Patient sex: M
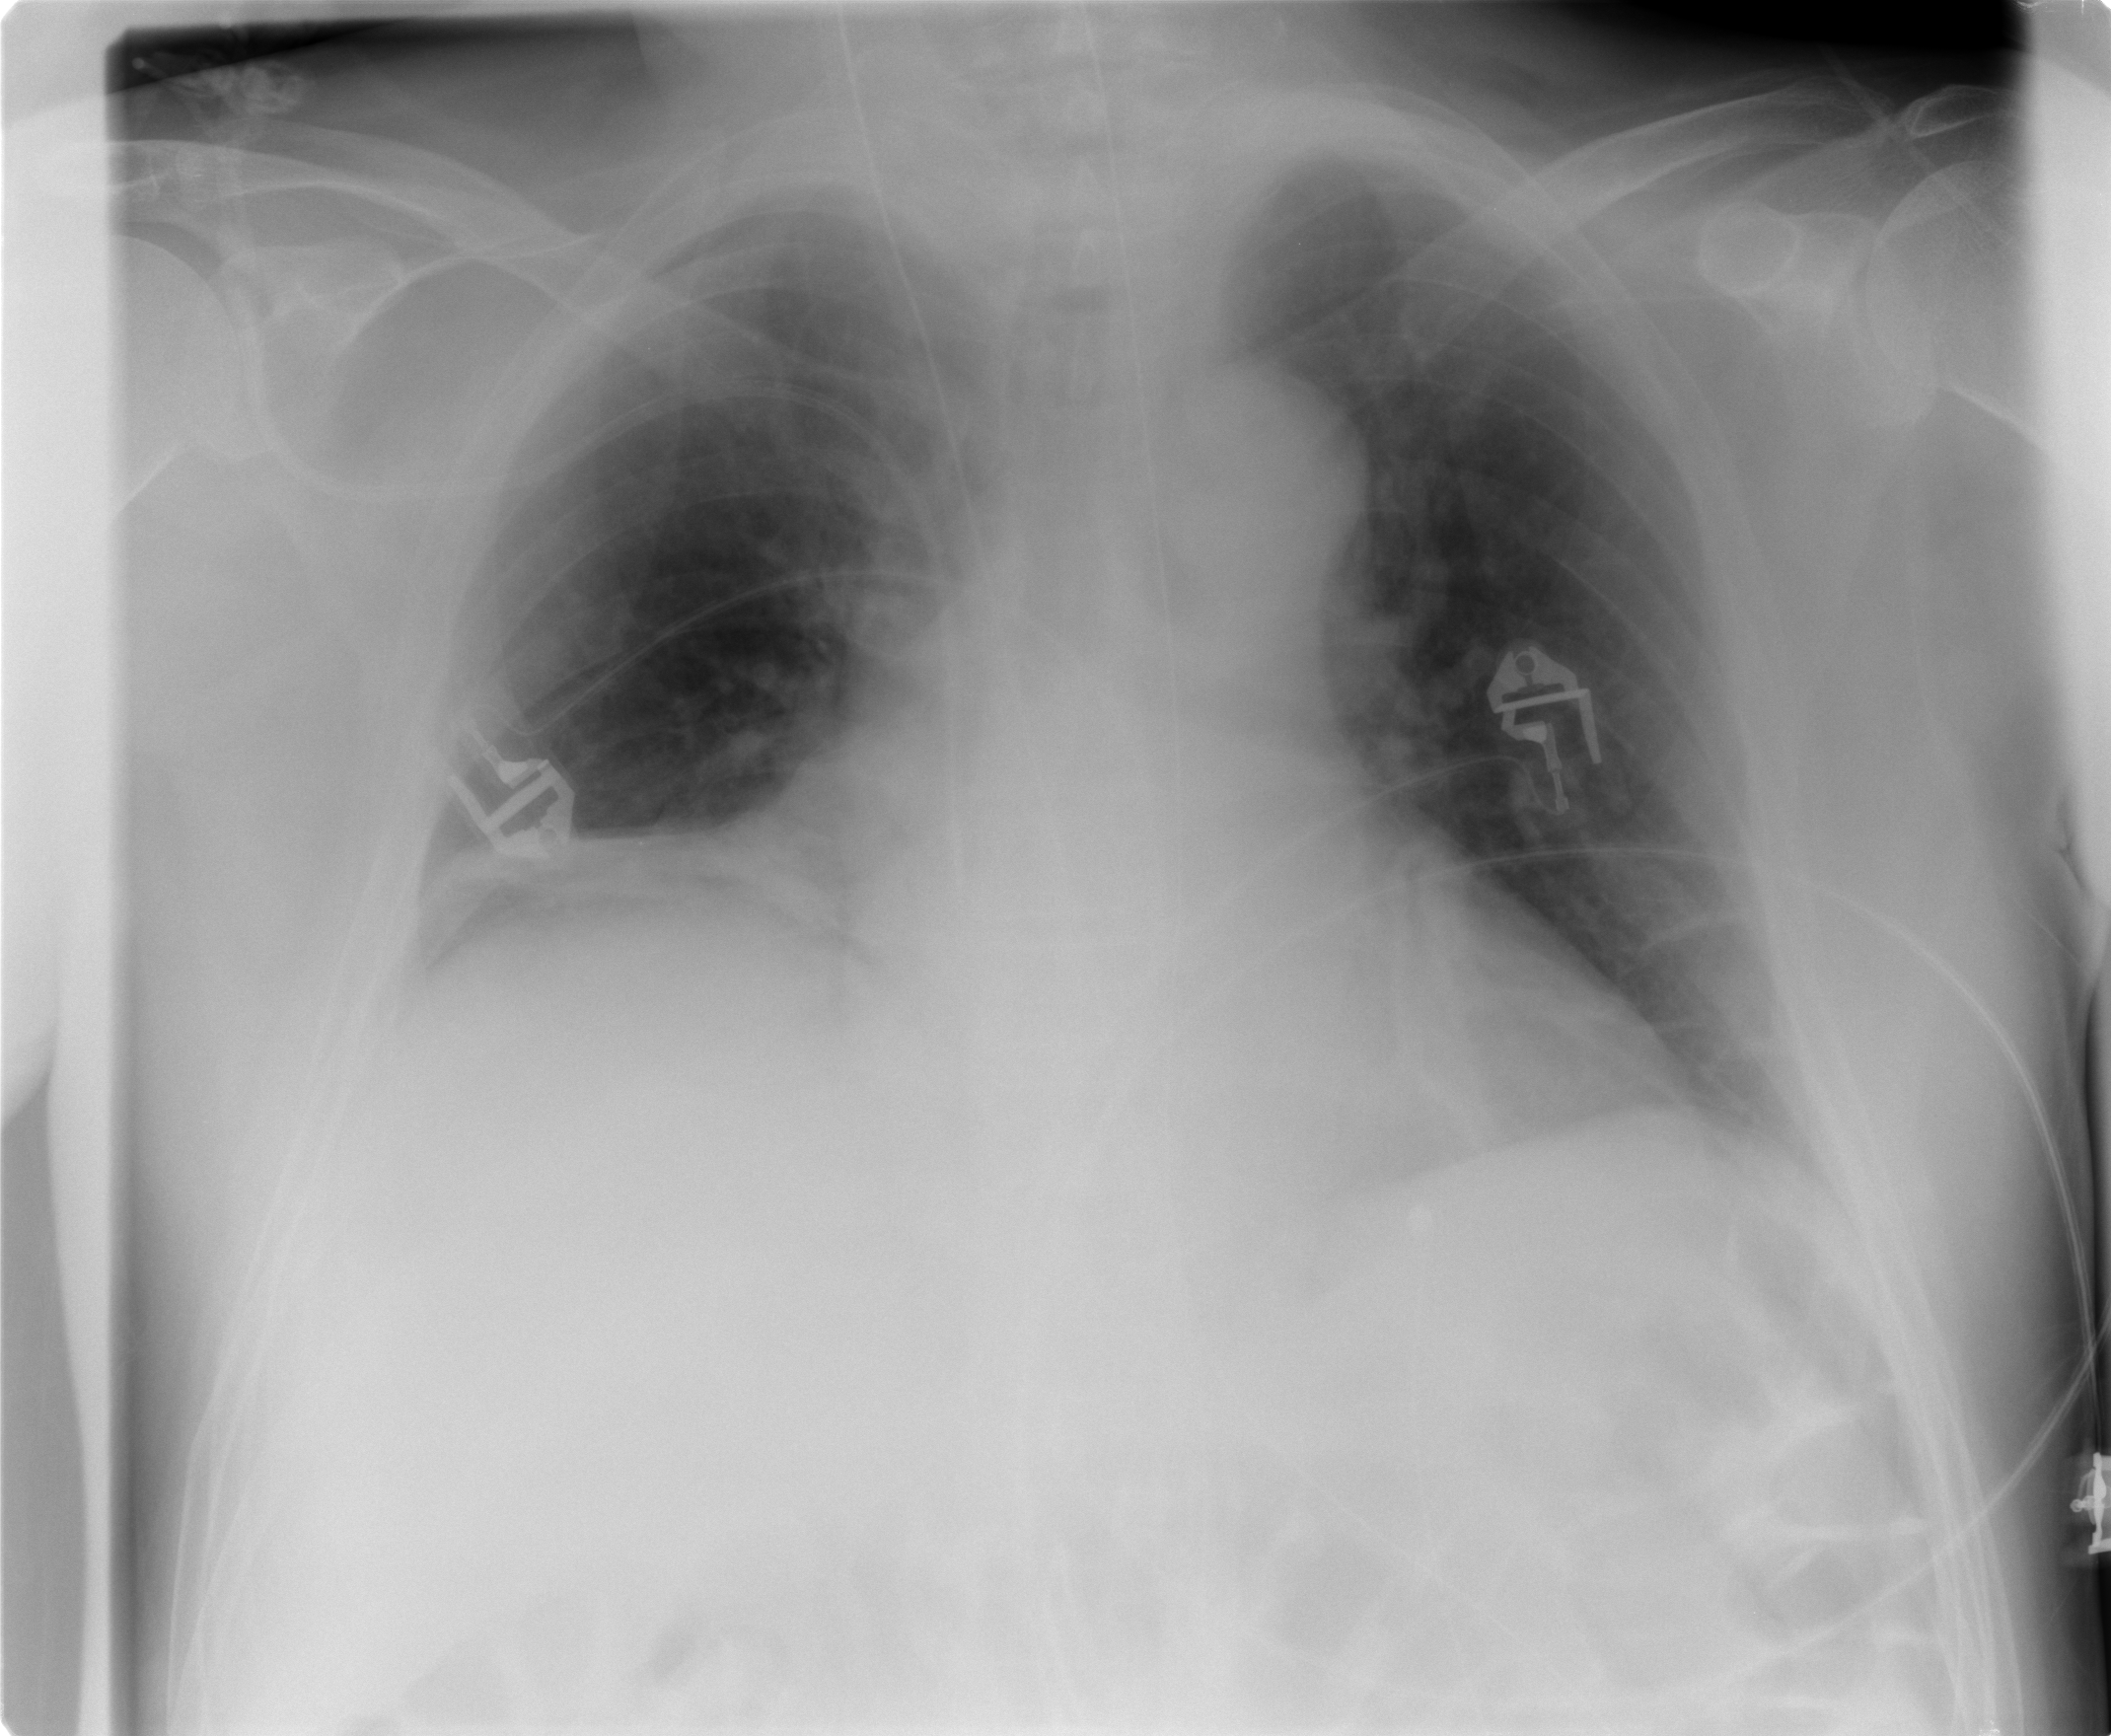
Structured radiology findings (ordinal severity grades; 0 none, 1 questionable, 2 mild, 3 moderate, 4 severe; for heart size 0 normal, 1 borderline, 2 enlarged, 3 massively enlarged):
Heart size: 1
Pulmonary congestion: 1
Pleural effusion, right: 0
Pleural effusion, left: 0
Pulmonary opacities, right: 0
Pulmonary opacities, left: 0
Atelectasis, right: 3
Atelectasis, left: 2